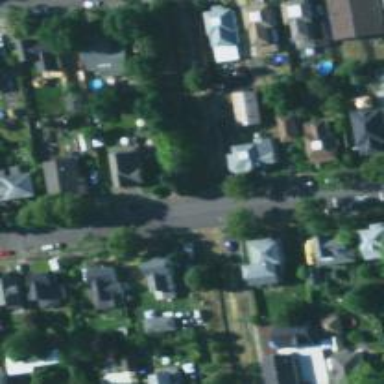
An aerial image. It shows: Alley road with sidewalk on the left side.